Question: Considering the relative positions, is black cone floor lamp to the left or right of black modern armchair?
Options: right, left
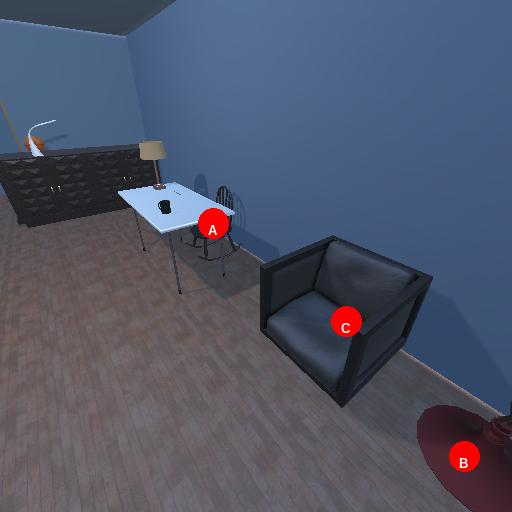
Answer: right